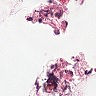
Metastatic tissue present: no